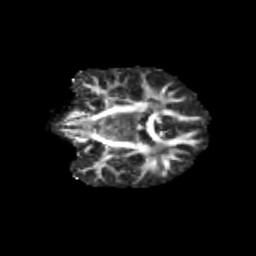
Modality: FA
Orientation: coronal
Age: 11
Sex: female
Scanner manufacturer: siemens
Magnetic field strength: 3 T
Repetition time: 3.8 s
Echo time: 0.07 s